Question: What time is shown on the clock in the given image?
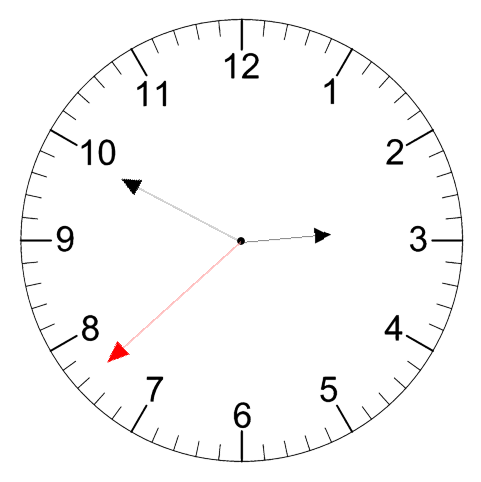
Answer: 02:49:38